Field crop: maize
Growth stage: 1
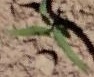
Species: maize